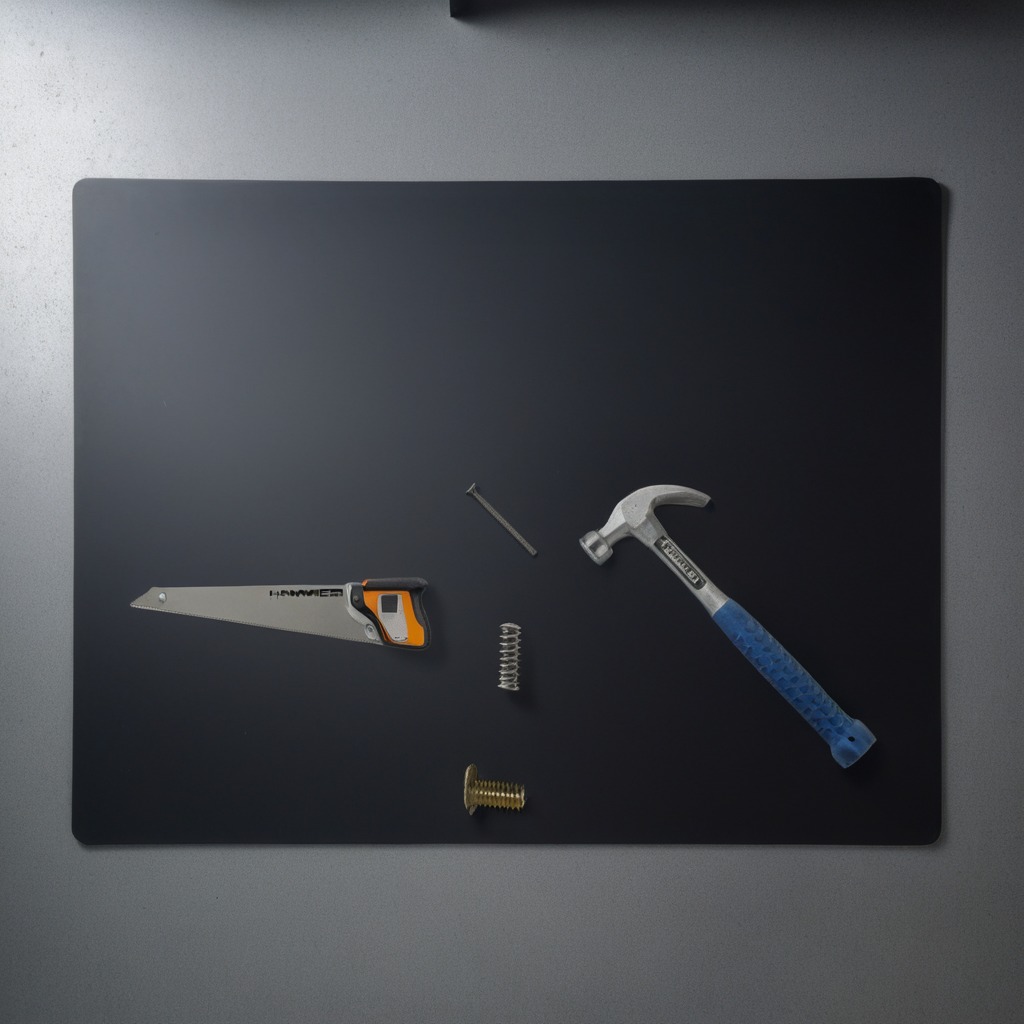
A hammer, an iron nail, a metal machine screw, a coiled metal spring, and a handheld metal saw are lying on the granite tabletop.